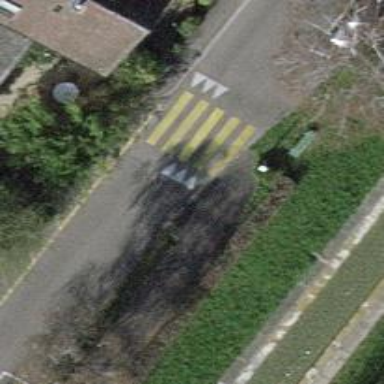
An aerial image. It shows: Asphalt footway with marked crossing.